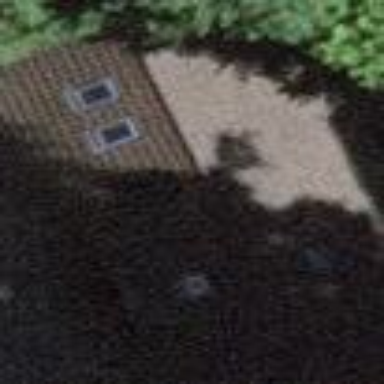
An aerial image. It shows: Cabin is depicted in the image.